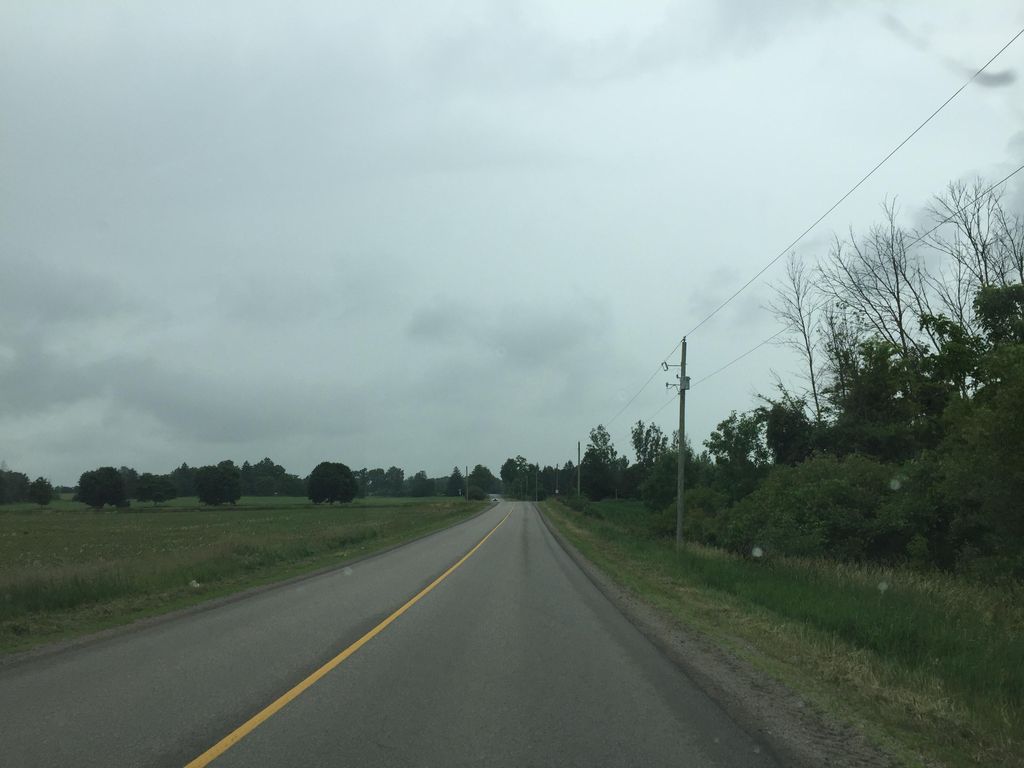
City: kitchener-waterloo